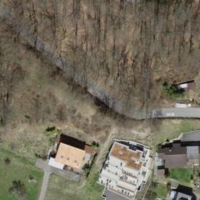
EUNIS habitat code: 55
Species observed at this site:
Hippocrepis comosa